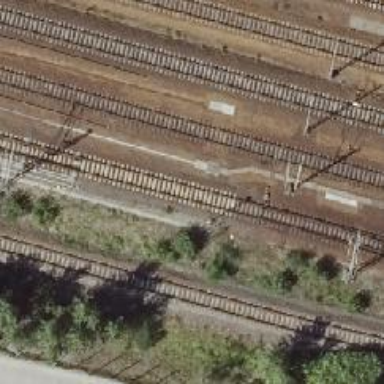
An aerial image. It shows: Railway track with contact lines for electrification.